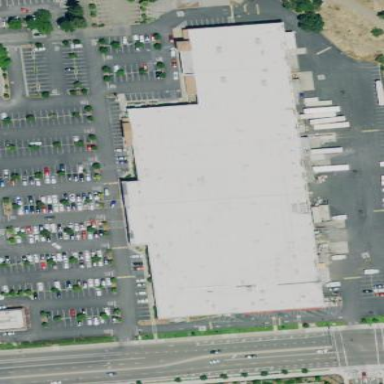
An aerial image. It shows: Retail area.